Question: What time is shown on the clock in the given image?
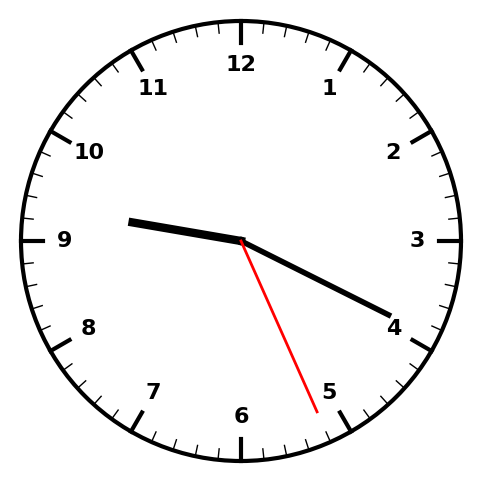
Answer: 09:19:26